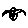
Label: bird